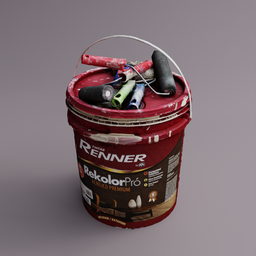
Label: tools